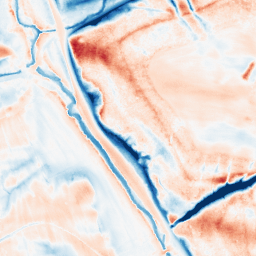
Category: classical
Decomposition family: gaussian_anisotropic
Decomposition parameters: sigma_x: 5
sigma_y: 10
Upsampling method: sinc_blackman
Upsampling parameters: scale: 4
kernel_size: 16
Upsampling scale: 4